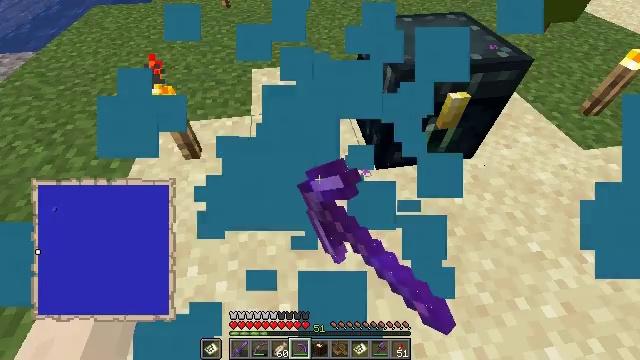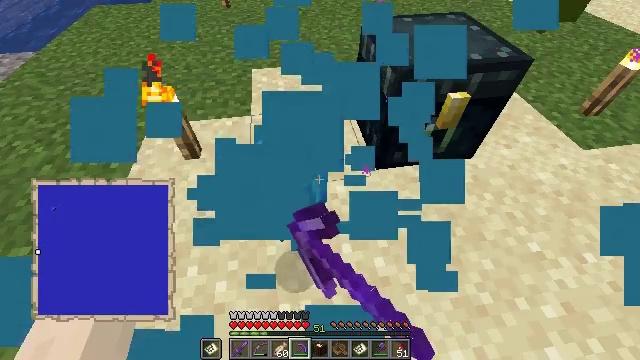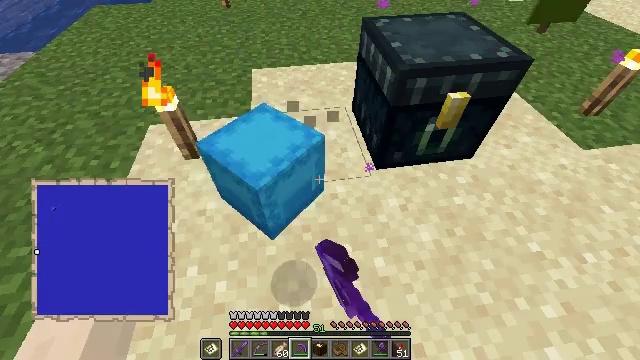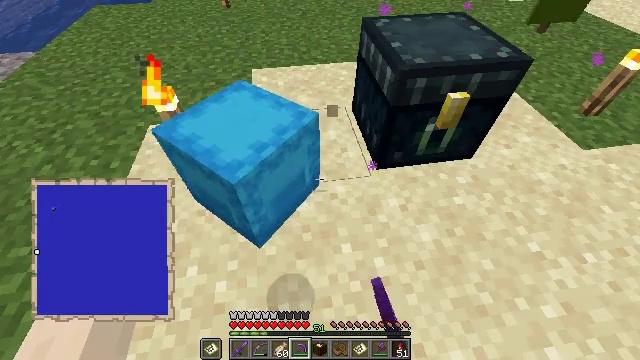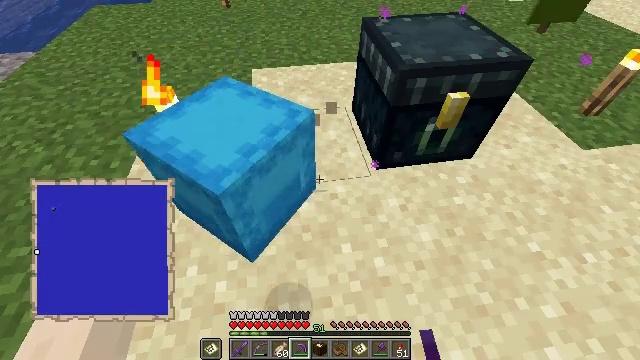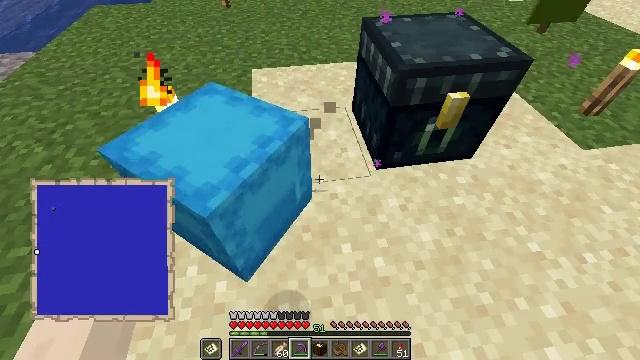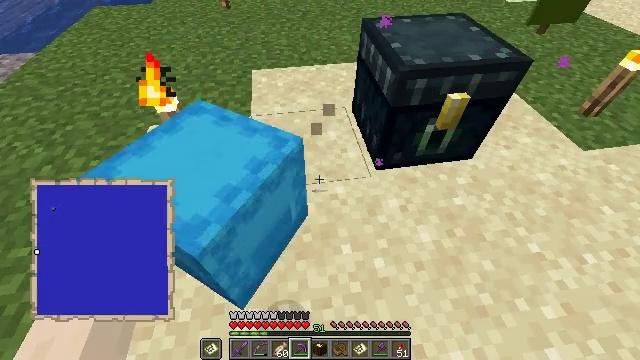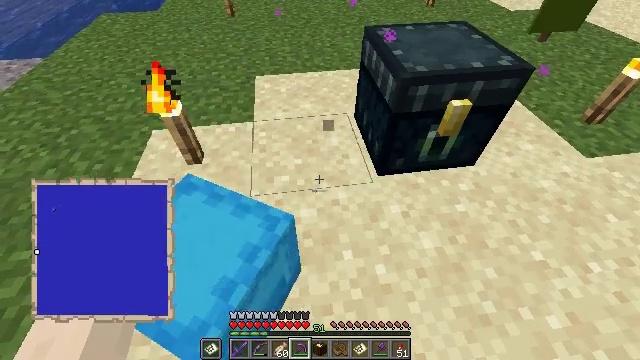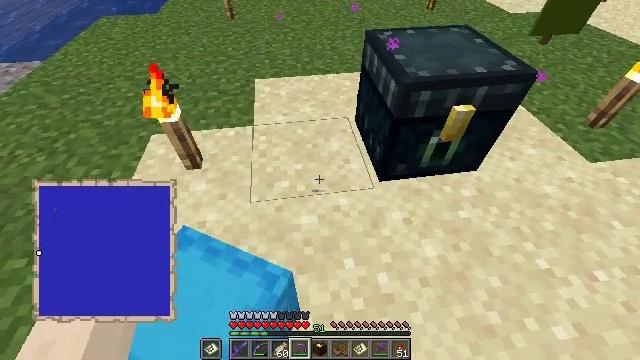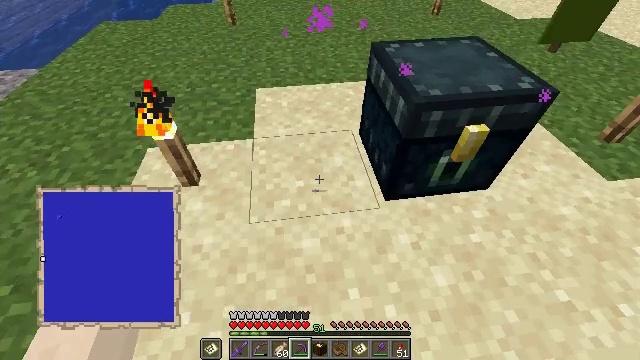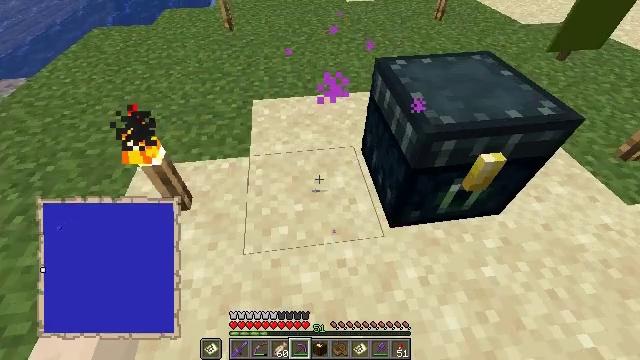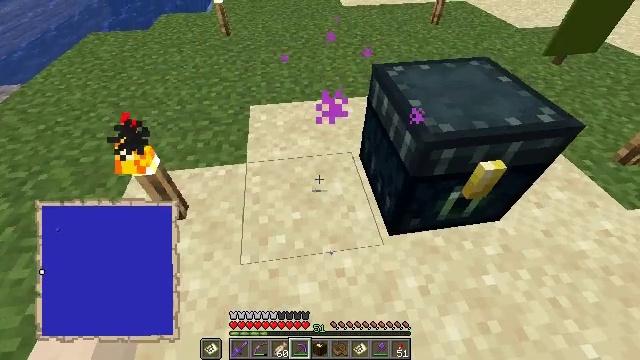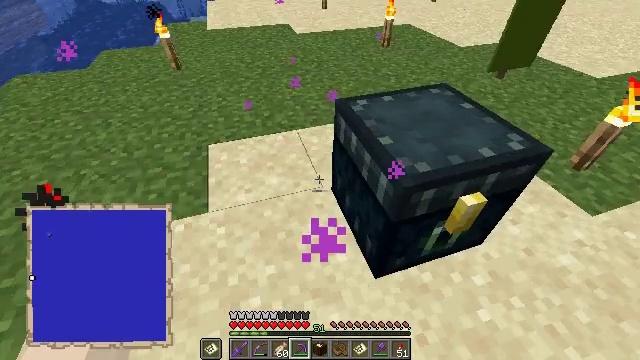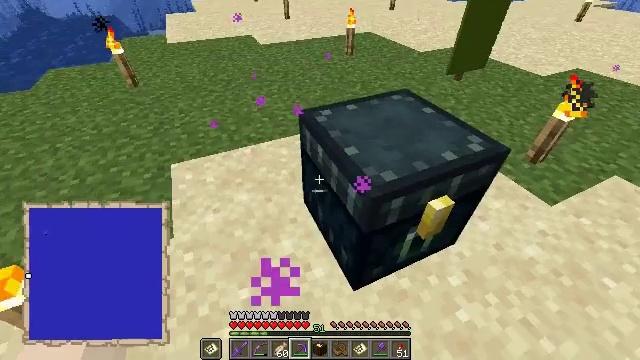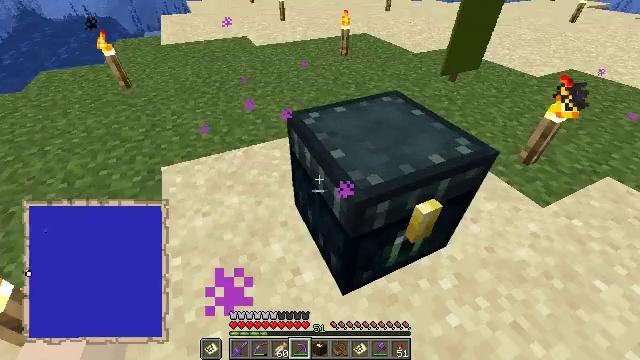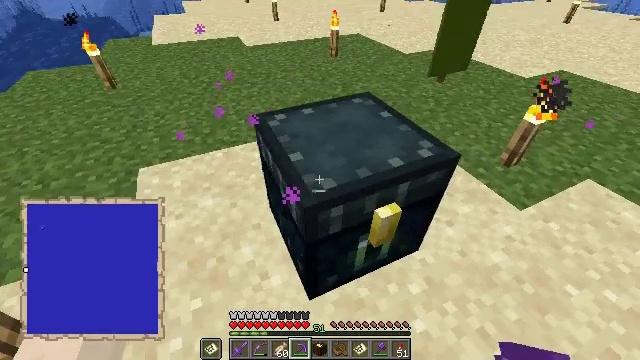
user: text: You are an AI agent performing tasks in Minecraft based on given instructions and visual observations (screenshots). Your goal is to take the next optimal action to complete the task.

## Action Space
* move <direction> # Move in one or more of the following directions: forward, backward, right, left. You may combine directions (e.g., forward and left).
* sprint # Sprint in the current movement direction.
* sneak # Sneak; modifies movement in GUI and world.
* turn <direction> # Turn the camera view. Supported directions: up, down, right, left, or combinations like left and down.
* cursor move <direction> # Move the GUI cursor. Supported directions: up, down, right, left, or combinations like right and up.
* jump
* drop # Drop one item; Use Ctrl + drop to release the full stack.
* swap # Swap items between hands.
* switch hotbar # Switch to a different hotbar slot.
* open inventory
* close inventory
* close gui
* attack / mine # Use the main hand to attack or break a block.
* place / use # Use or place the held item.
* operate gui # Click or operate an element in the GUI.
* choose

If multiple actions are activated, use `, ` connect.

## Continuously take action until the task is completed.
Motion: motion action
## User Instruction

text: Left click on the ender chest to mine.
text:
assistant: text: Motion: attack / mine
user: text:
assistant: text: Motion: attack / mine
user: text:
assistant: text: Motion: no_op
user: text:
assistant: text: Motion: no_op
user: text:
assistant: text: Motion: no_op
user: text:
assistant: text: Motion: no_op
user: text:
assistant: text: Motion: turn up
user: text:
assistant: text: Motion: move forward
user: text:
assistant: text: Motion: move forward
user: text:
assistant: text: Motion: move forward
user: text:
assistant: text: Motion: move forward
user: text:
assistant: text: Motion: turn right and up
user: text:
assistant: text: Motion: move right, turn right and up
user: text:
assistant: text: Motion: move right
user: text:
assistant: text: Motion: move right
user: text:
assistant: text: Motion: move right, turn left
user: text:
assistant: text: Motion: move right, turn left and down
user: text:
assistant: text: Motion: turn left and down
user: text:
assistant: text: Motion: turn left and down, use / place
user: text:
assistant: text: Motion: turn left, use / place
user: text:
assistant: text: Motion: use / place
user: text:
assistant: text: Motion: use / place
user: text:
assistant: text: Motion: no_op
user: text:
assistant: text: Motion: no_op
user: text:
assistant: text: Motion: no_op
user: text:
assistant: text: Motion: no_op
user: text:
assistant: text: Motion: no_op
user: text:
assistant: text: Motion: no_op
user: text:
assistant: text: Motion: no_op
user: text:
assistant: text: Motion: no_op